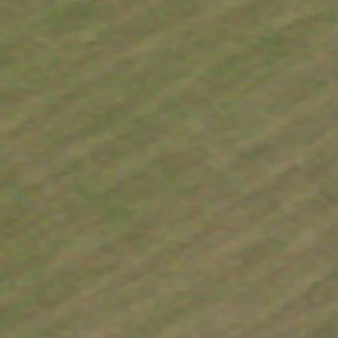
Label: other